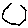
Label: hexagon